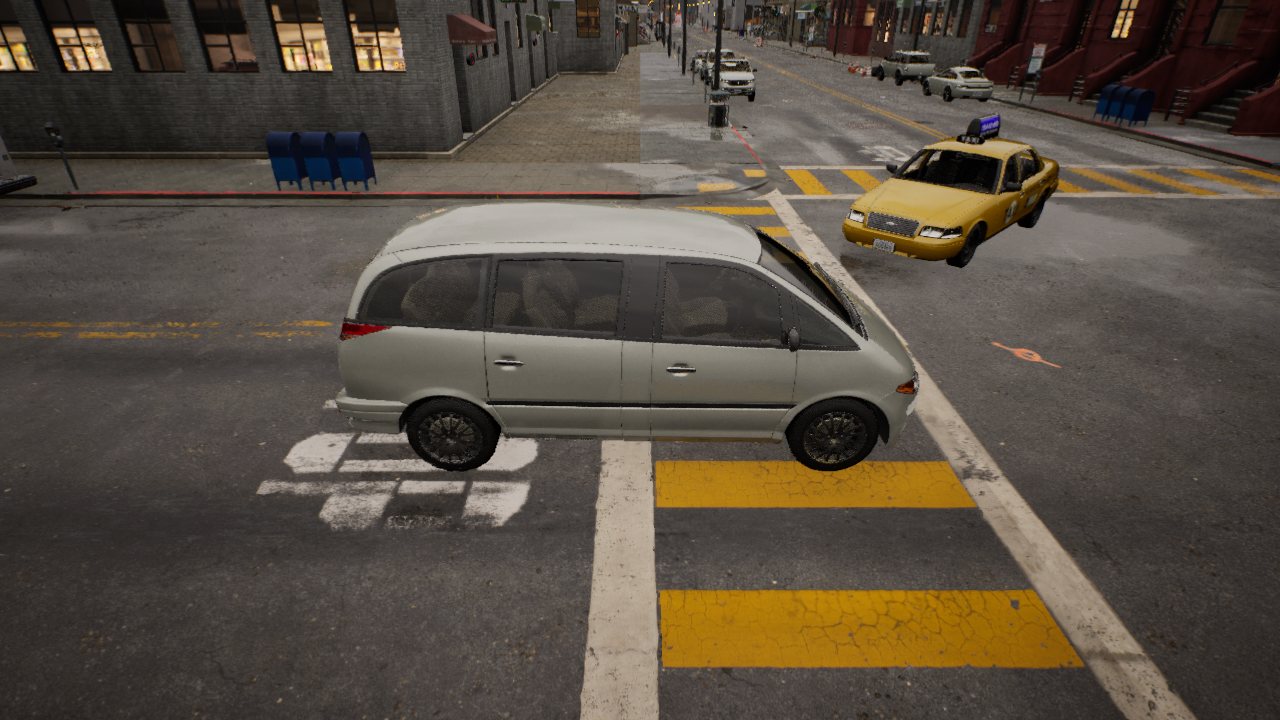
Venue: residential
Lighting: golden hour
Vehicle rig: minivan